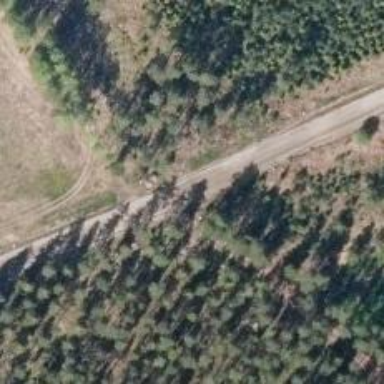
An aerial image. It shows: Tertiary road.